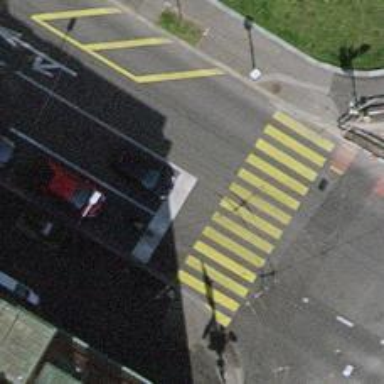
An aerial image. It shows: Road with traffic signals.